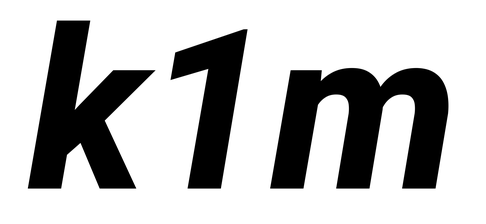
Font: Roboto-Italic_ExtraBold_Italic